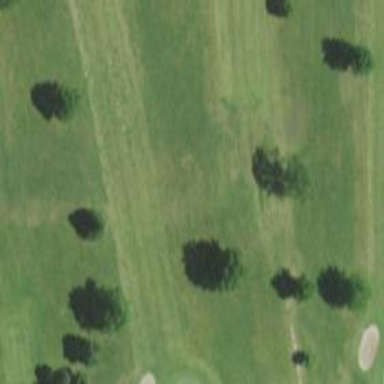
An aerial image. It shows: View of golf hole.